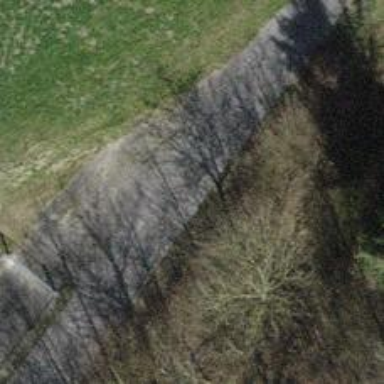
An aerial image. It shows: Unclassified road.